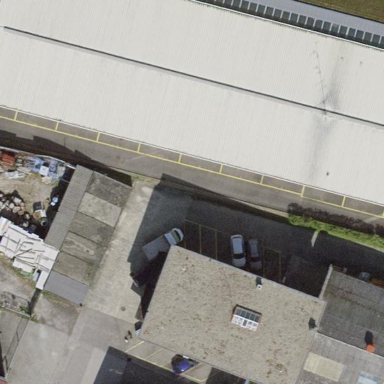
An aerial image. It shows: Commercial building.